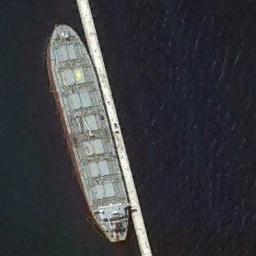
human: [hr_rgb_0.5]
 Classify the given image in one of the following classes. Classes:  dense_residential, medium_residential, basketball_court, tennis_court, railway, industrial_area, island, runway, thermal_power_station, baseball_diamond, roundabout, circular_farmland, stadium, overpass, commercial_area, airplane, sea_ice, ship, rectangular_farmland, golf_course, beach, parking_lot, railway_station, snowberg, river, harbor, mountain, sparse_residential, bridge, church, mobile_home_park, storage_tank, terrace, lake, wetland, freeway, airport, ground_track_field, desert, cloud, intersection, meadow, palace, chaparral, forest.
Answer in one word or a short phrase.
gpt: ship